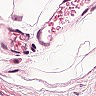
Metastatic tissue present: no